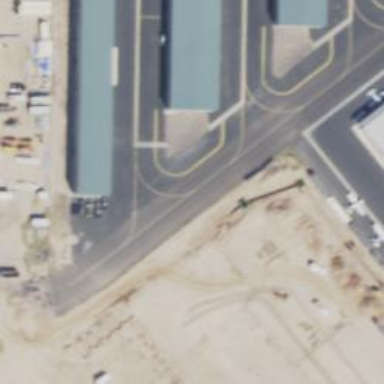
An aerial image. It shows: Image of taxiway at airport.